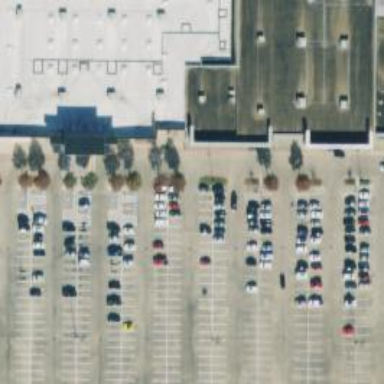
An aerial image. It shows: Parking space.